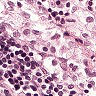
Metastatic tissue present: no